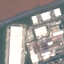
Land use / land cover class: Industrial